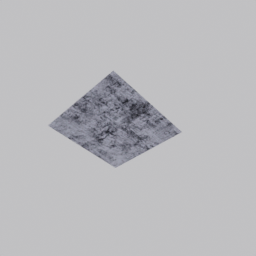
Label: decoration